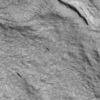
Label: not_dusty